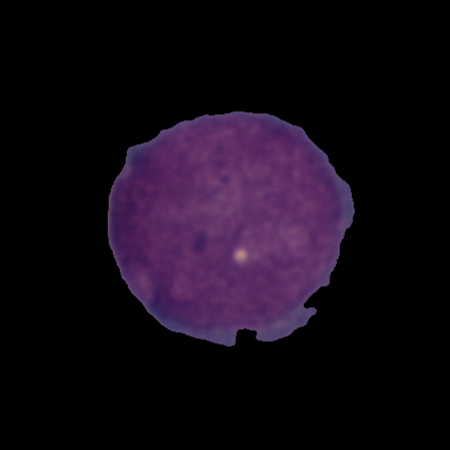
Label: cancer